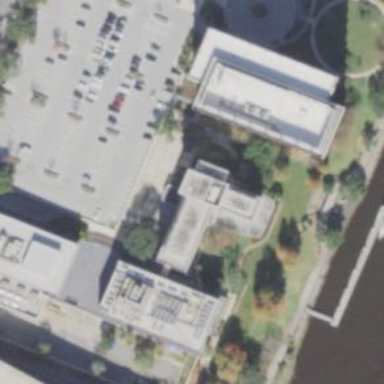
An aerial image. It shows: Office building.